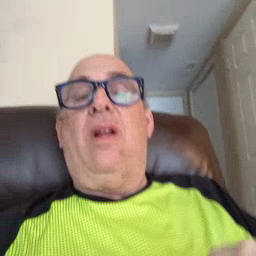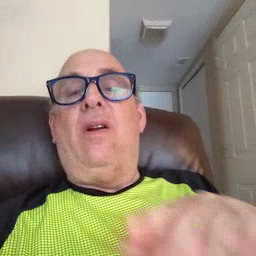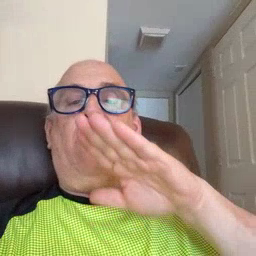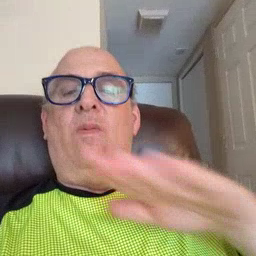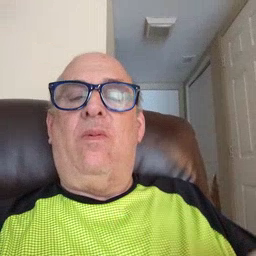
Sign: quiet